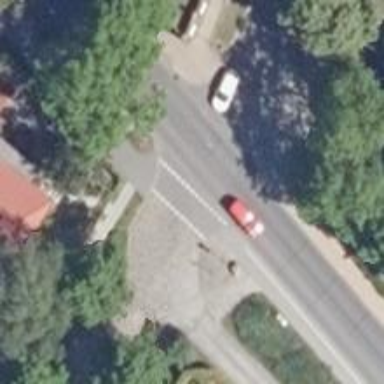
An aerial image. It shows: Residential road with asphalt surface. It includes cycle track.